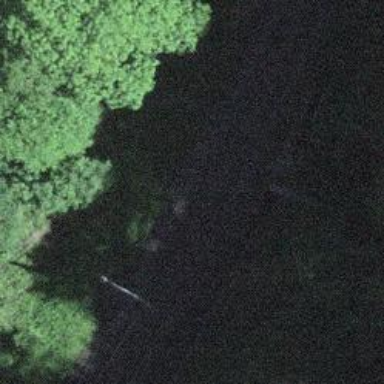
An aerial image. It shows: Railway crossing.